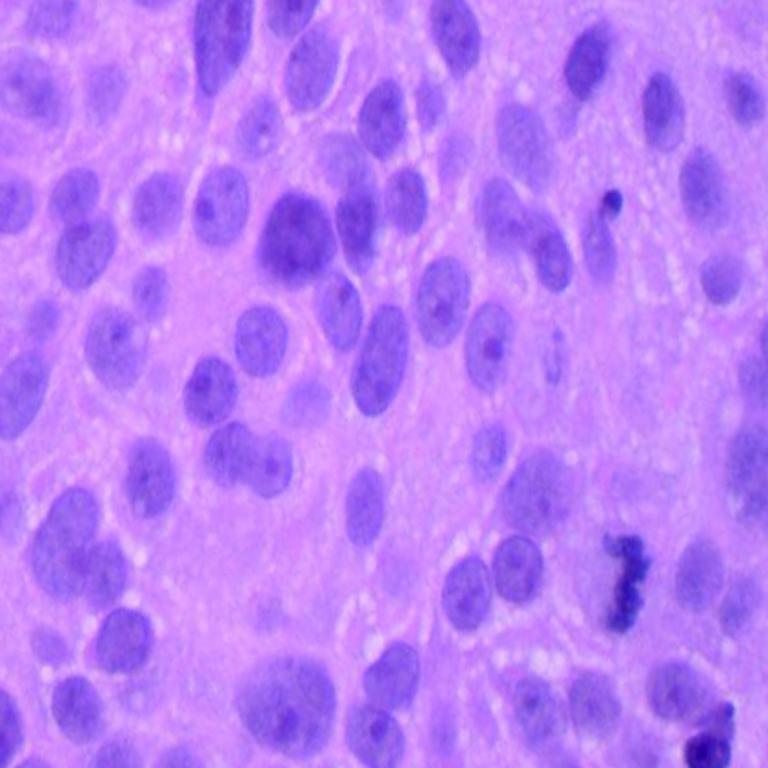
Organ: lung
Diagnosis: squamous carcinomas